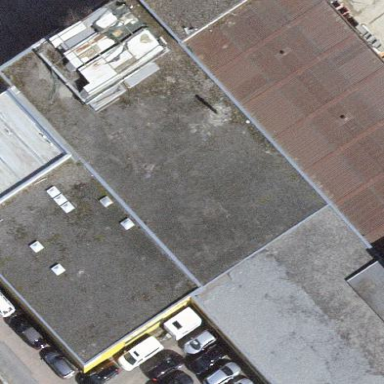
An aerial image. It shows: Industrial building.